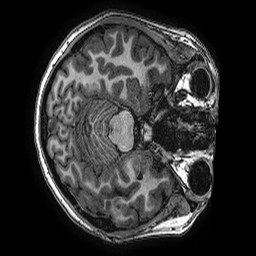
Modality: T1w
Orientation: axial
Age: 18
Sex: female
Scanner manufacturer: ge
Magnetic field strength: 3 T
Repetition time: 0.00766 s
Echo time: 0.003476 s